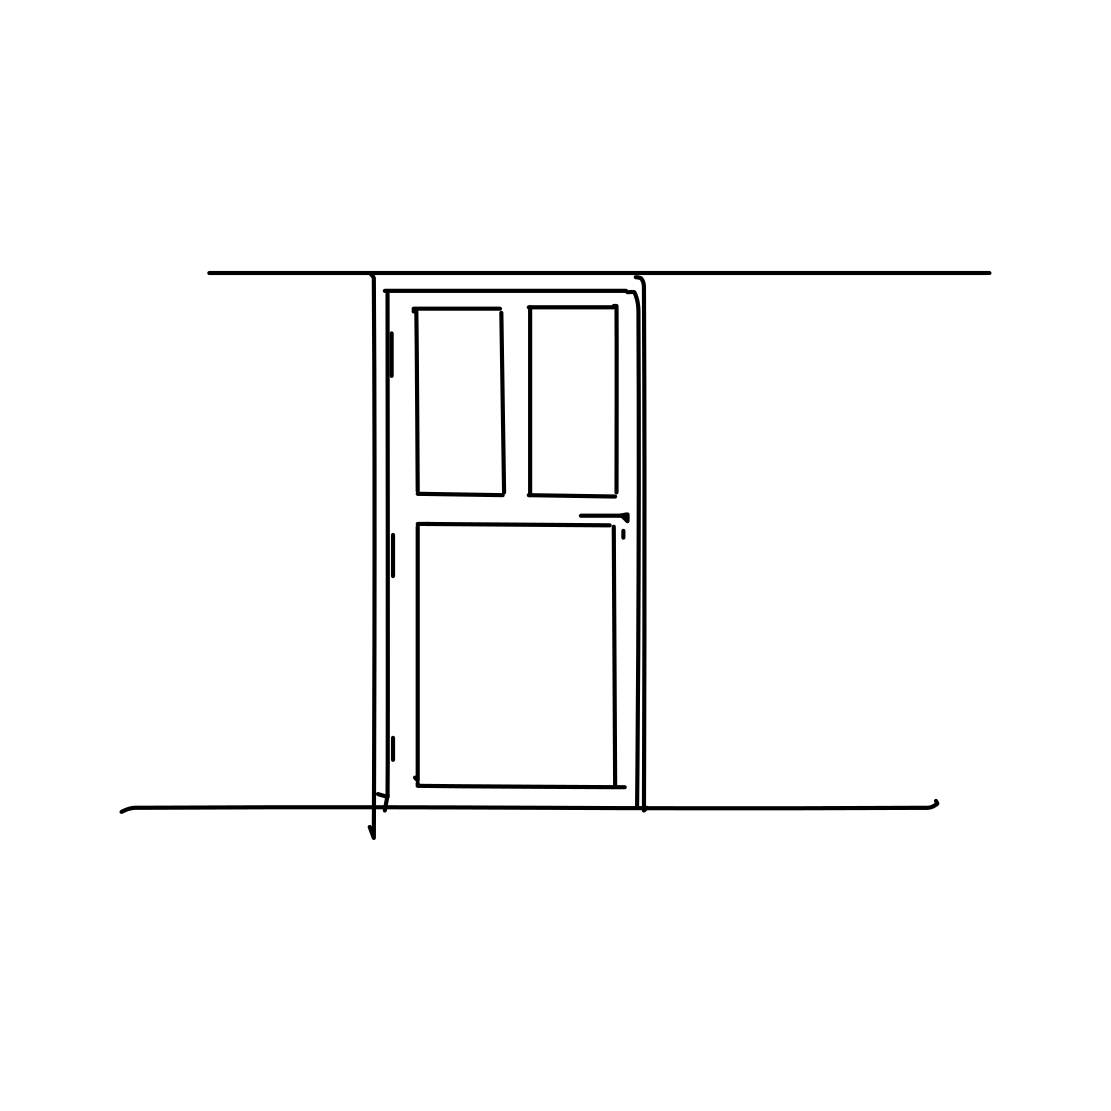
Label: door